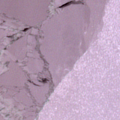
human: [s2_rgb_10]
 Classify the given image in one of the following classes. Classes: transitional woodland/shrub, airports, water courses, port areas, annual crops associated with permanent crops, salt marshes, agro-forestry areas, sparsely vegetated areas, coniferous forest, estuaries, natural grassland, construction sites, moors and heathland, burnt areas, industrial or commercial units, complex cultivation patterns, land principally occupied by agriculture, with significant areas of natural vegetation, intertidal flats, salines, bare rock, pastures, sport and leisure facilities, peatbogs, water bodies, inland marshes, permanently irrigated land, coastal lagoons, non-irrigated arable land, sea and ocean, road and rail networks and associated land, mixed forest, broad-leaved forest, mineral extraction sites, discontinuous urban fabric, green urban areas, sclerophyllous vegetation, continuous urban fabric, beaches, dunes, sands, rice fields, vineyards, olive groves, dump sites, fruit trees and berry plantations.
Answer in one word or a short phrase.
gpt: sea and ocean